Field crop: maize
Growth stage: 1
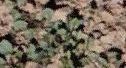
Species: convolvulus